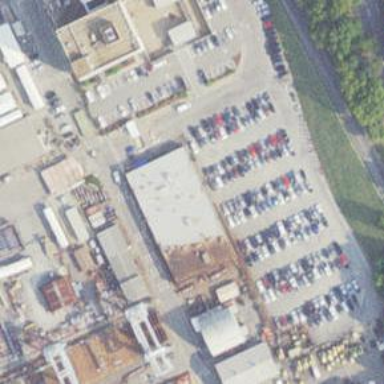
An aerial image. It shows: Industrial building.